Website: lowes
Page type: stored-credit-cards
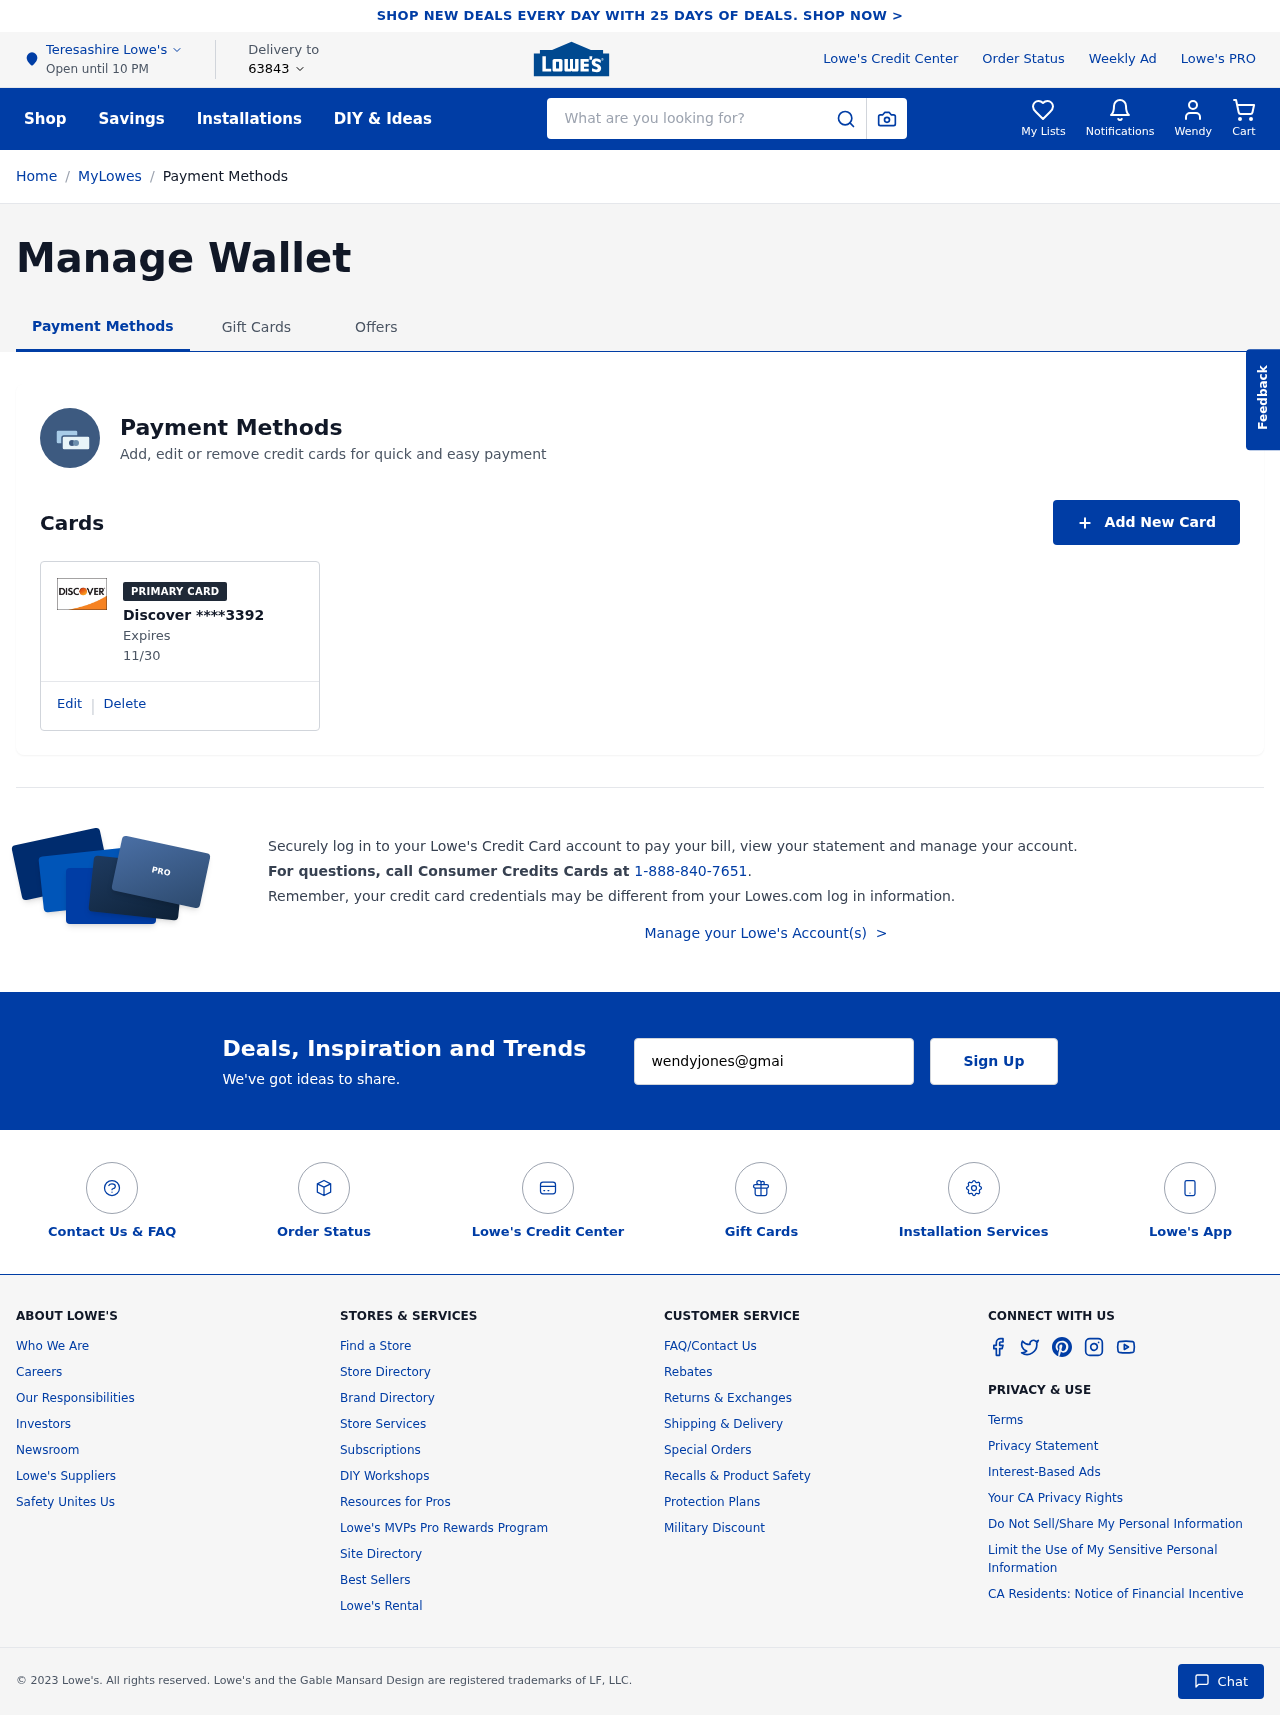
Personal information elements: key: PII_CARD_EXPIRY
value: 11/30
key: PII_CARD_LAST4
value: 3392
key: PII_CARD_TYPE
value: Discover
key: PII_CITY
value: Teresashire
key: PII_EMAIL
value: wendyjones@gmail.com
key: PII_FIRSTNAME
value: Wendy
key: PII_POSTCODE
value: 63843
Search elements: key: HEADER_SEARCH
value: What are you looking for?